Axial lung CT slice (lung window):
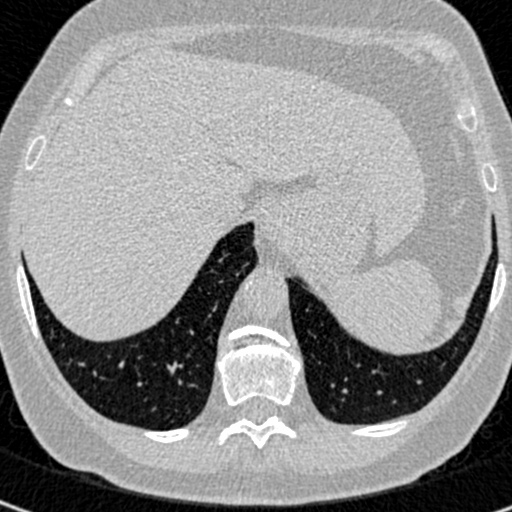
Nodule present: no